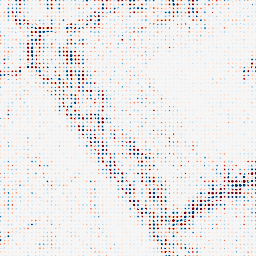
Category: wavelet
Decomposition family: wavelet_biorthogonal
Decomposition parameters: wavelet: bior5.5
level: 3
Upsampling method: sinc_blackman
Upsampling parameters: scale: 8
kernel_size: 4
Upsampling scale: 8